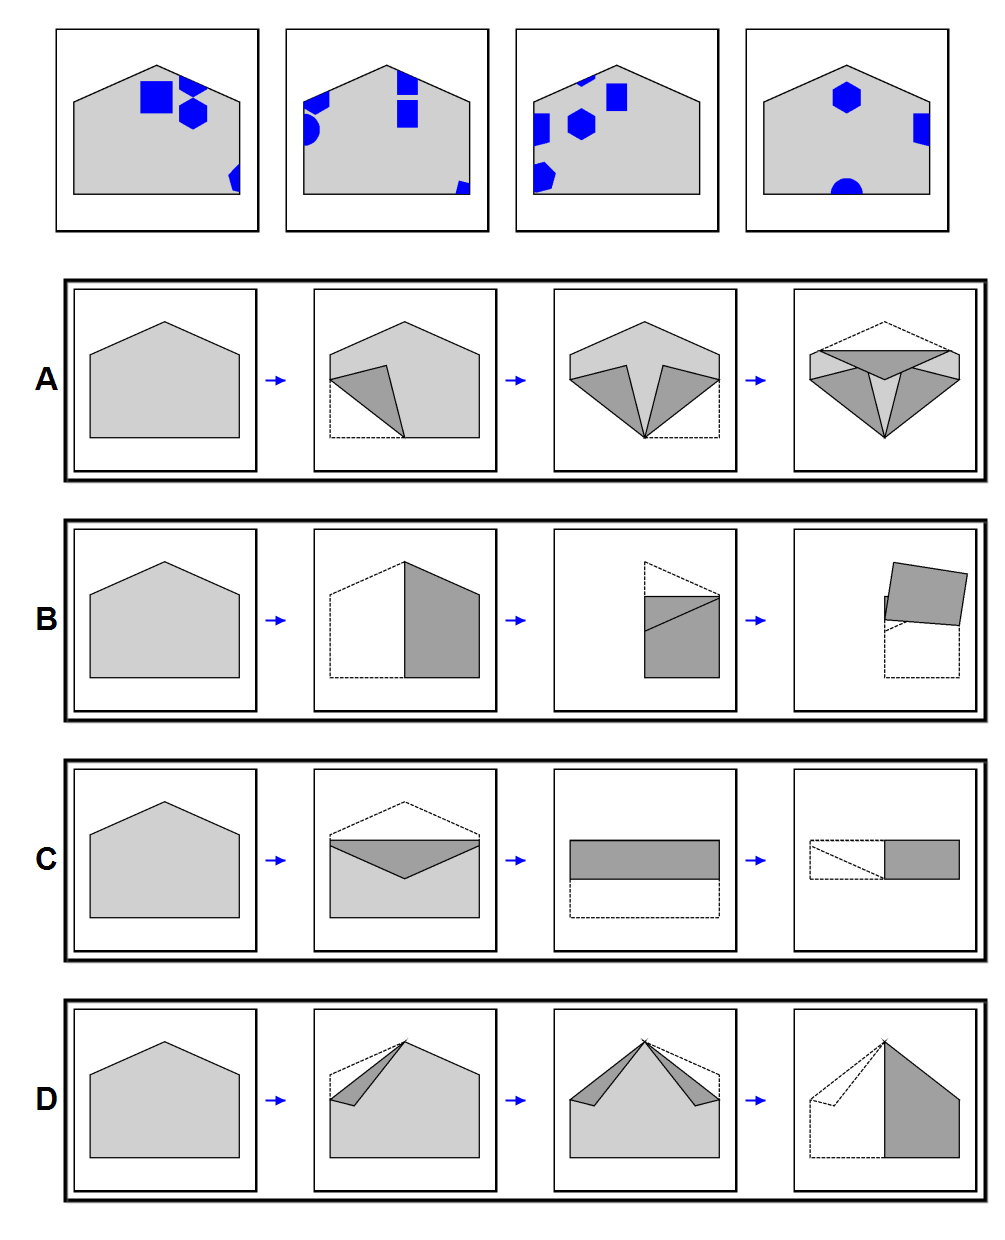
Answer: A